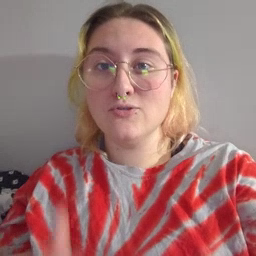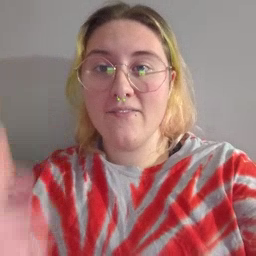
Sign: giraffe